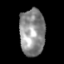
Tissue: skin
Cell type: Epithelial cells
Senescence score: 0.191
Nuclear area (px): 1167
Mean DAPI intensity: 140.542